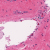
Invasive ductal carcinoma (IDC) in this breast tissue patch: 0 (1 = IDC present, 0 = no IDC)